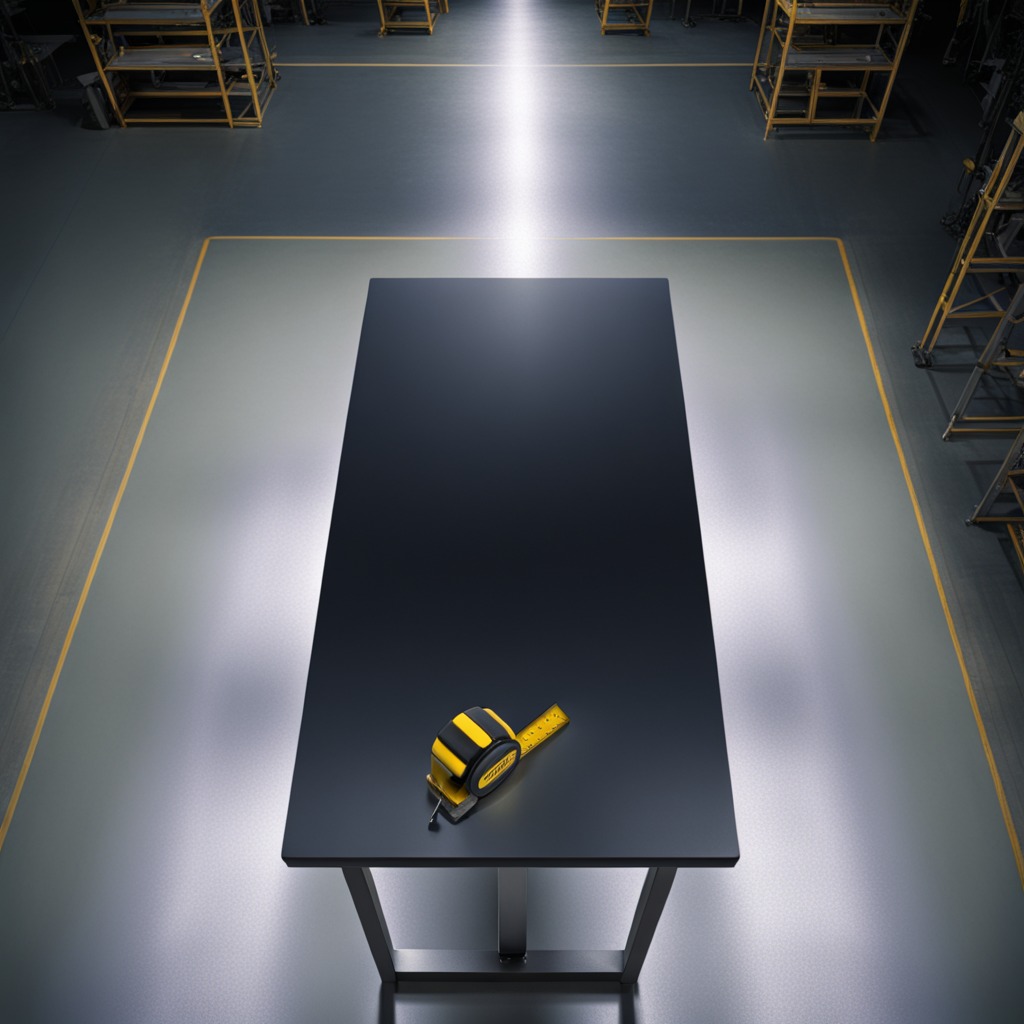
A measuring tape is lying on the tabletop.